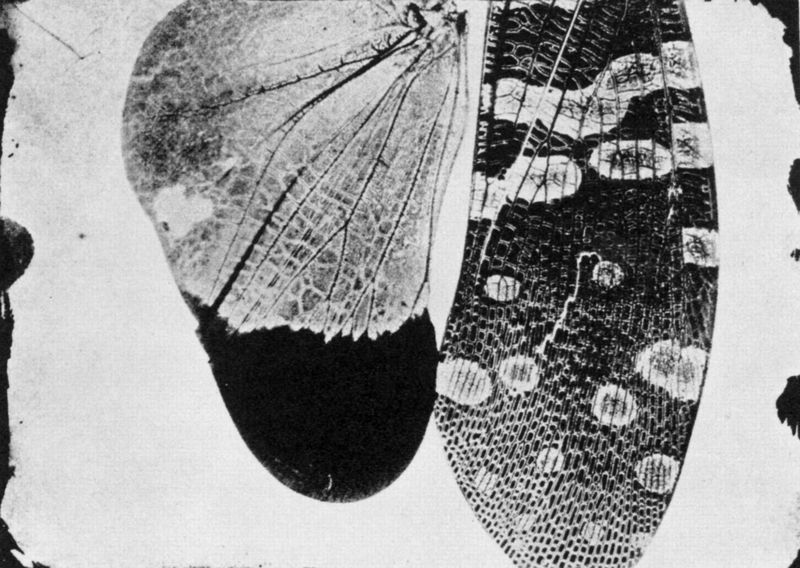
Titel: Insektenflügel
Künstler: William Henry Fox Talbot
Schlagwörter: dunkel, flügel, himmel, schatten, weiß, ausschnitt, fenster, glas, grau, hell, hintergrund, schwarz, tier, tiere, muster, kleidung, rahmen, spitze, natur, gitter, auge, stoff, blatt, zwei, abstrakt, graphik, linien, rand, jugendstil, detail, transparent, fein, fliege, foto, fotografie, photographie, punkte, druck, schwarz weiß, punkt, kreise, insekten, schmetterling, photo, flecken, negativ, maserung, adern, durchsichtig, struktur, insekt, libelle, schmetterlinge, verschieden, netz, motte, aufnahme, ränder, teil, teile, durchsicht, gefärbt, schmetterlin, biene, fasern, flugel, insektenflügel, vergrößerung, tarnung, aderung, pigment, mikroskop, schmetterlingsflügel, wespe, gliedrig, hautflügler, insektenteile, getunkt, altarnegativ